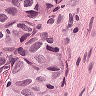
Metastatic tissue present: yes